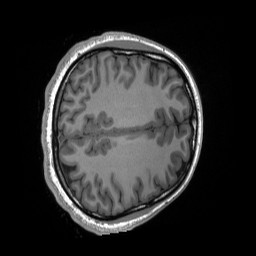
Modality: T1w
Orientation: axial
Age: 25
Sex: female
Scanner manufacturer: siemens
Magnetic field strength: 3 T
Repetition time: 2.4 s
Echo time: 0.00224 s